Field crop: maize
Growth stage: 2
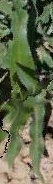
Species: maize